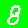
Digit: 8